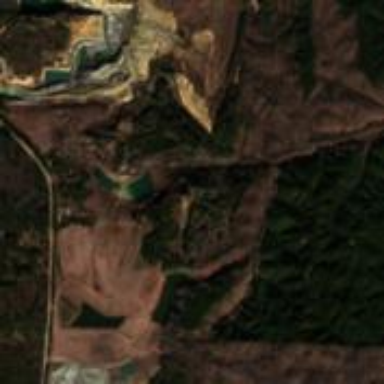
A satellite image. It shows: Quarry area.